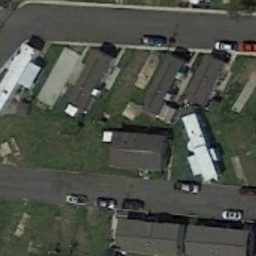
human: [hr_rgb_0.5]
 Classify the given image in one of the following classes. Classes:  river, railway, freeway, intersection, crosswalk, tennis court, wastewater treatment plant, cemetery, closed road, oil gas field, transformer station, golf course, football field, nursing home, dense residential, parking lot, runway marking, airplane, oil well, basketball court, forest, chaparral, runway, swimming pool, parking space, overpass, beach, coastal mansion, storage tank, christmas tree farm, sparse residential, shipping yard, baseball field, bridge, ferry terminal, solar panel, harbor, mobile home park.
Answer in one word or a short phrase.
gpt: mobile home park